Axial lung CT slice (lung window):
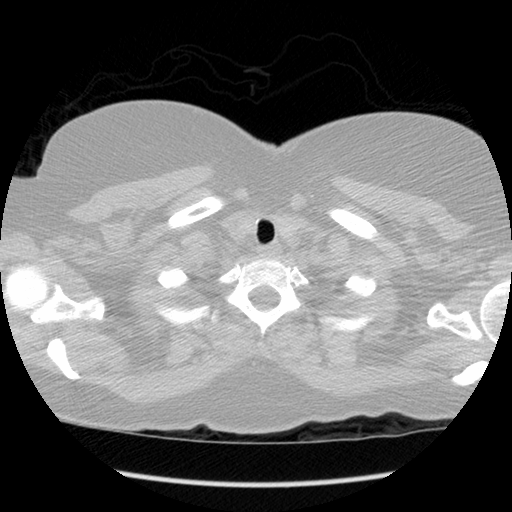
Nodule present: no